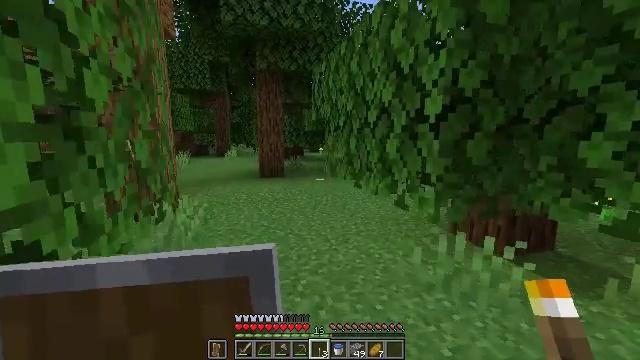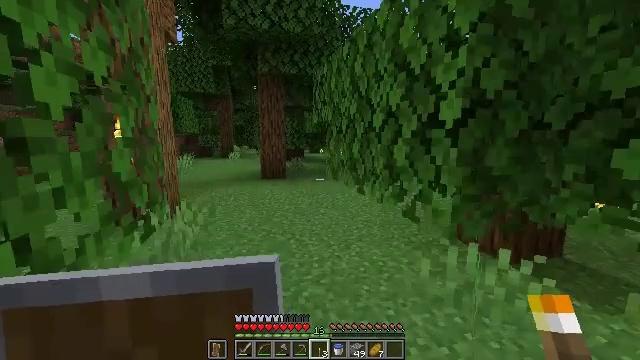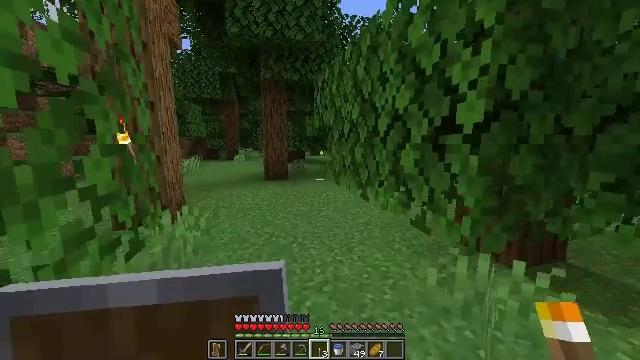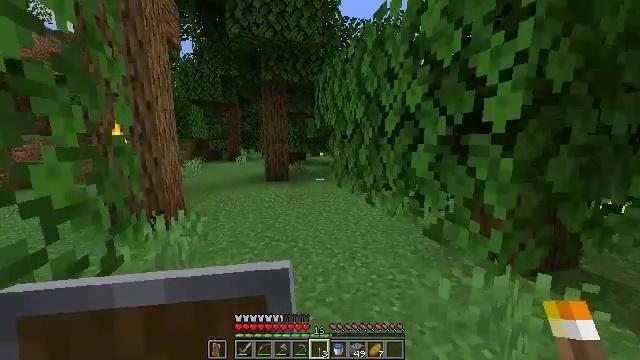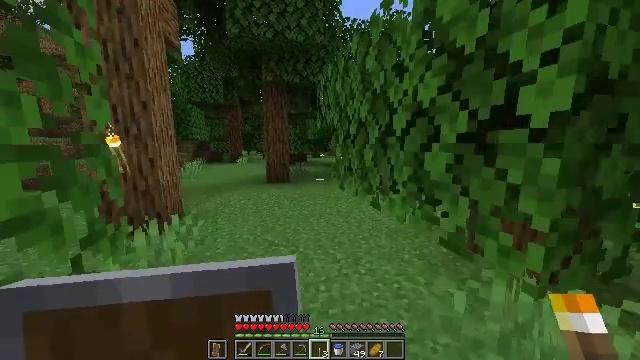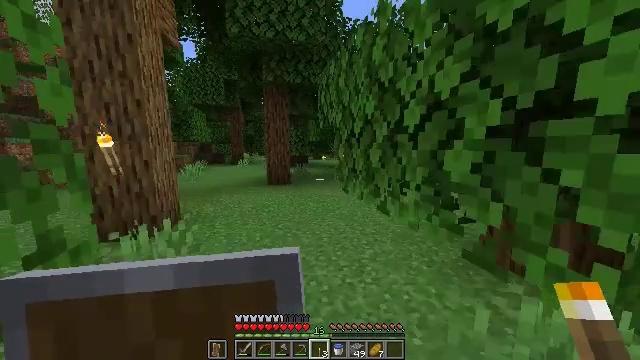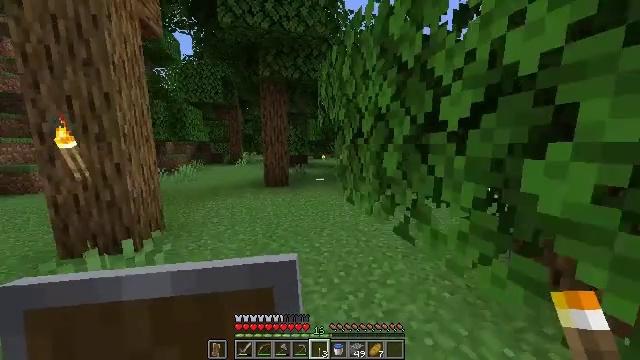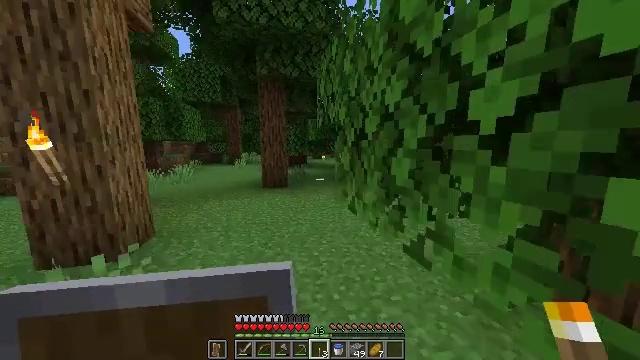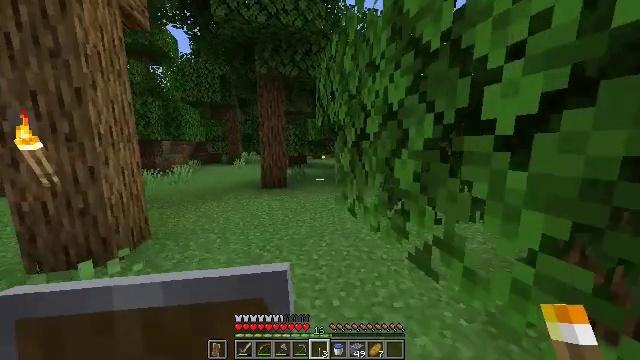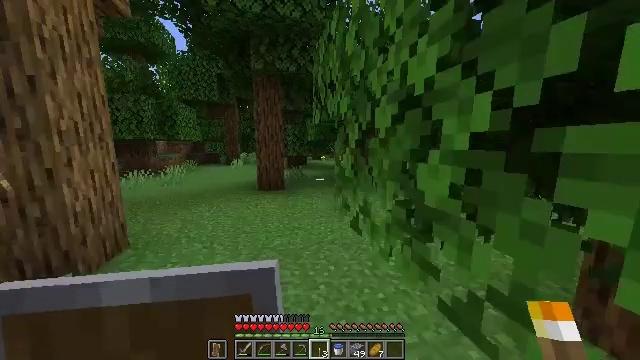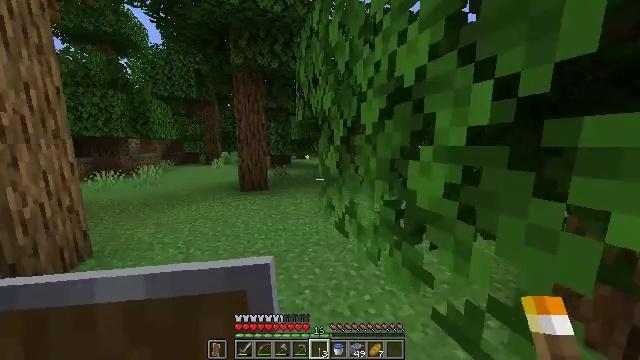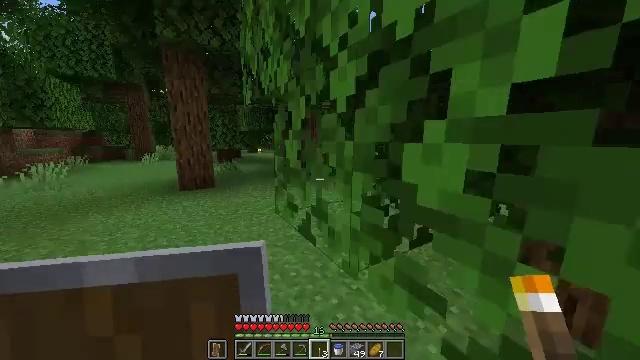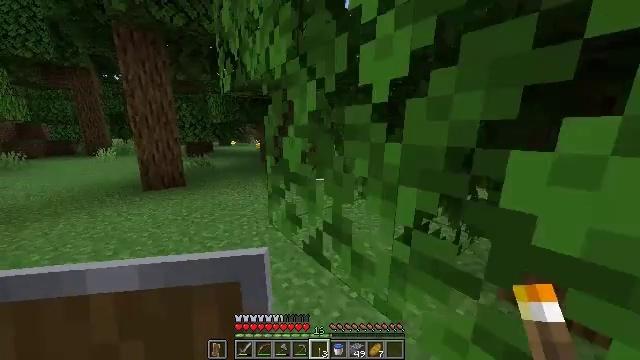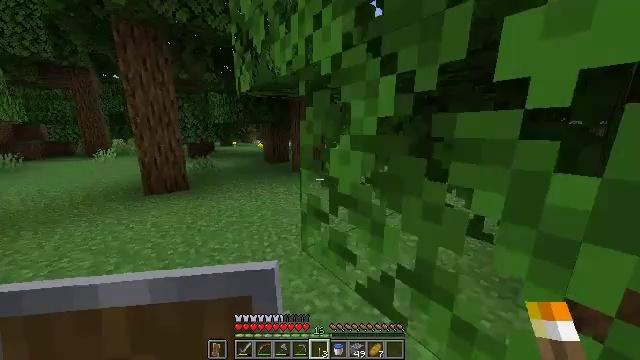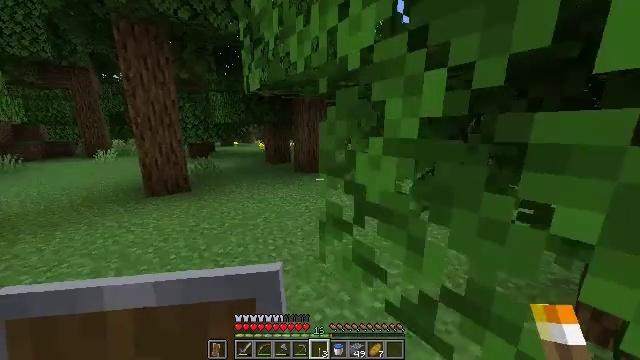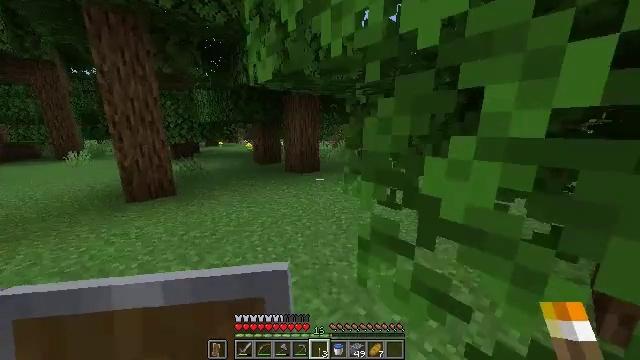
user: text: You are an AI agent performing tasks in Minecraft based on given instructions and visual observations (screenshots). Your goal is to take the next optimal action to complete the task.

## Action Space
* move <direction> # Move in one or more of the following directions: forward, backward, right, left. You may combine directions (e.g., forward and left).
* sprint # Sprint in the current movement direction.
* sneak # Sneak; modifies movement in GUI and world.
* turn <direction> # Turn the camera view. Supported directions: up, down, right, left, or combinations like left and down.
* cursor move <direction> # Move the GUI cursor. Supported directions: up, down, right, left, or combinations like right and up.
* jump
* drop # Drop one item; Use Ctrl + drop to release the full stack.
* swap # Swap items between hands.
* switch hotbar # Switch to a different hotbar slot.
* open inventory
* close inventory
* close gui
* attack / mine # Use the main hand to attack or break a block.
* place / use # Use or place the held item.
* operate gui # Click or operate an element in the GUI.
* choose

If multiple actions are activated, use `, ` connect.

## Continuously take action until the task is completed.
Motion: motion action
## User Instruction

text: Harvest a pumpkin from the field.
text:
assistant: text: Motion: move forward, sprint
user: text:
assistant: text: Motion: move forward, sprint
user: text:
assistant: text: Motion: move forward
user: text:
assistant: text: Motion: move forward
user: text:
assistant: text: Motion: move forward
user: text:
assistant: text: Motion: move forward
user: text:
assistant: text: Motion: move forward
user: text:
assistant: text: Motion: move forward
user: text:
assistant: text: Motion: move forward
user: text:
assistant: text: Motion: move forward, turn right
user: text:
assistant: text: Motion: move forward and move left, turn right and down
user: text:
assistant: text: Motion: move forward and move left, turn right and down
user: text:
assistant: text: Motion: move forward and move left
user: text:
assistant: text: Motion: move forward and move left
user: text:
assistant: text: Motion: move forward and move left, turn right
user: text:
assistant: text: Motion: move forward and move left, turn right
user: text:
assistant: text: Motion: move forward and move left, turn right
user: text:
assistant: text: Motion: move forward and move left, turn right
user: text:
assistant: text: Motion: move forward, turn right
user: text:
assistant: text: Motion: move forward, turn right
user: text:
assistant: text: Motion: move forward, turn right
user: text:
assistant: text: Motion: move forward
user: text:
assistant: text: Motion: move forward and move left
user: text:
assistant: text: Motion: move forward and move left
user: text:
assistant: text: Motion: move forward and move left
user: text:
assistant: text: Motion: move forward and move left, turn right
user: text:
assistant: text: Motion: move forward and move left, turn right
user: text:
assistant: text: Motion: move forward and move left, turn right
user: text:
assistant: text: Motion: move forward
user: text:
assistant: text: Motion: move forward